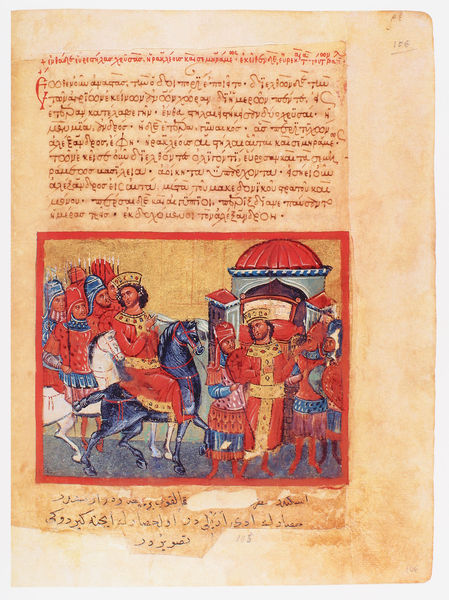
Titel: Der griechische Alexanderroman
Institution: Venedig, Hellenic Institute Codex Gr. 5
Schlagwörter: blau, mann, weiß, gürtel, haus, rot, rahmen, stehen, gold, krone, pferd, reiter, turm, reiten, schrift, lila, kuppel, könig, lanze, soldaten, inschrift, tor, text, herrscher, ritter, rüstung, schimmel, buchseite, arabisch, tempel, speer, rappen, hebräisch, buchmalerei, alexander, gefolgschaft, #helm, alexanderroman, 156, poanzer, zeilgen